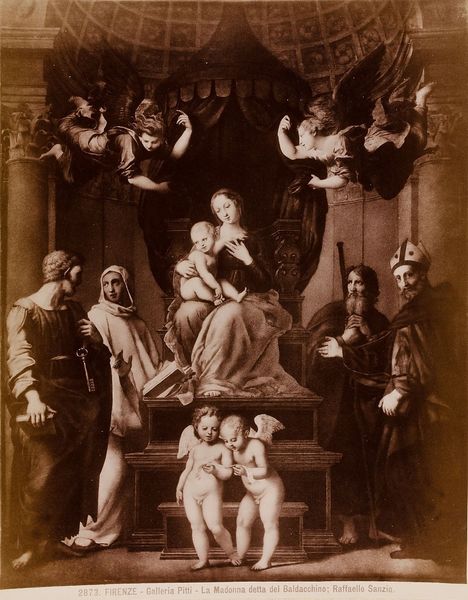
Künstler: Giacomo Brogi
Standort: Hamburg
Institution: Museum für Kunst und Gewerbe Hamburg
Schlagwörter: malerei, kind, foto, fotografie, photographie, altar, photo, maria, madonna, altarbild, santa, jesuskind, albumin, christuskind, lichtbild, kunstgeschichte, sacra, bildwerke, angewandte und bildende kunst, hessische systematik, schwarzweißpositivverfahren, silbersalzverfahren, schwarzweißfotografie, reproduktionsfotografie, kunstreproduktion, reproduktionsphotographie, albuminpapier, conversazione, baldacchino